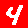
Digit: 4